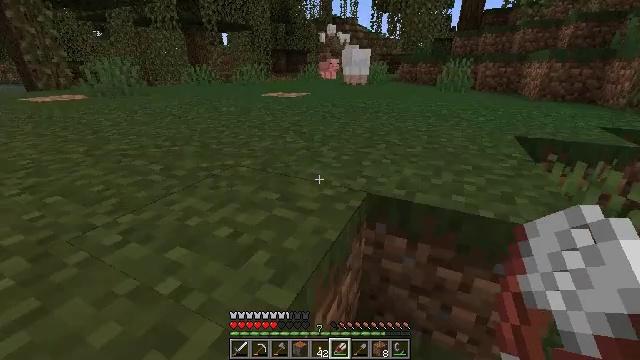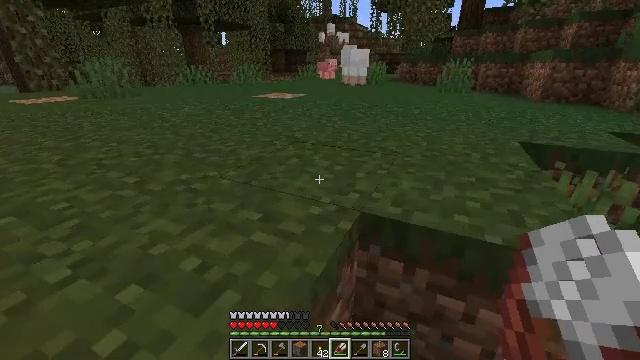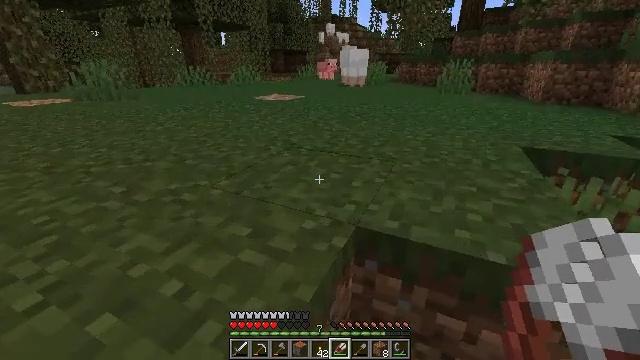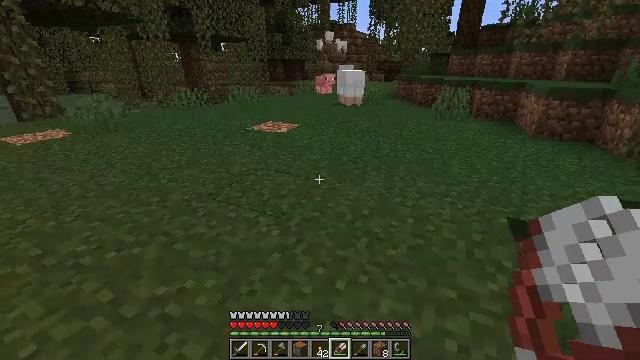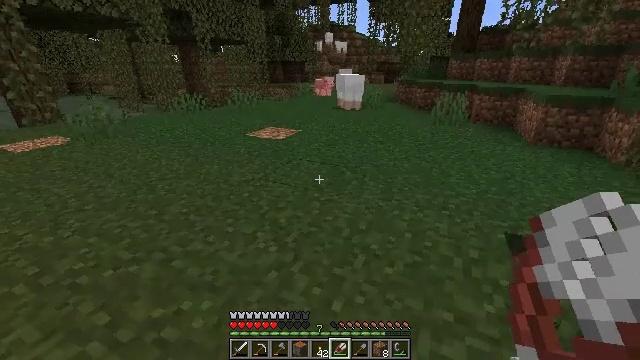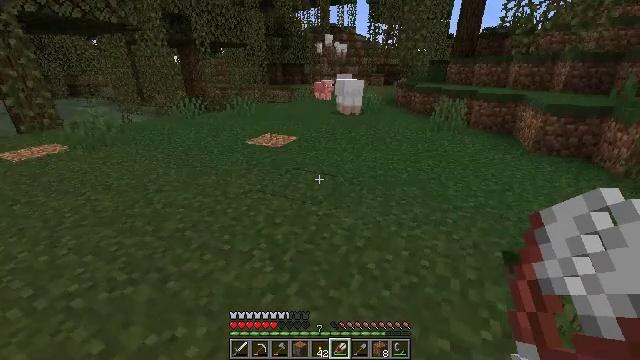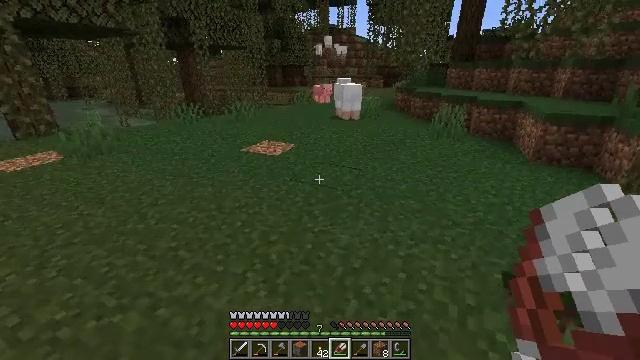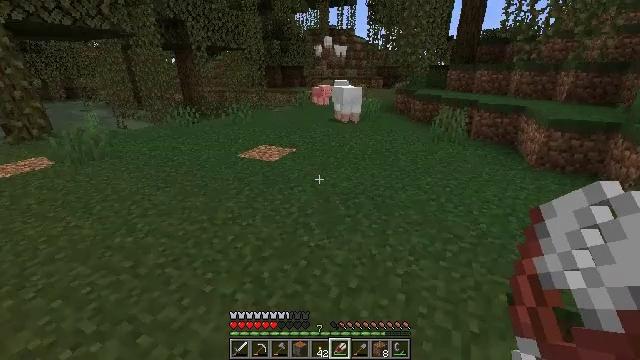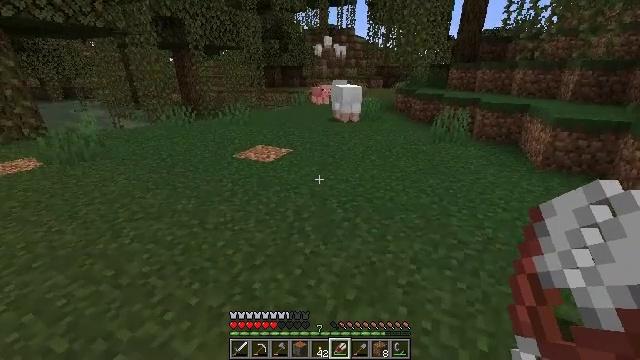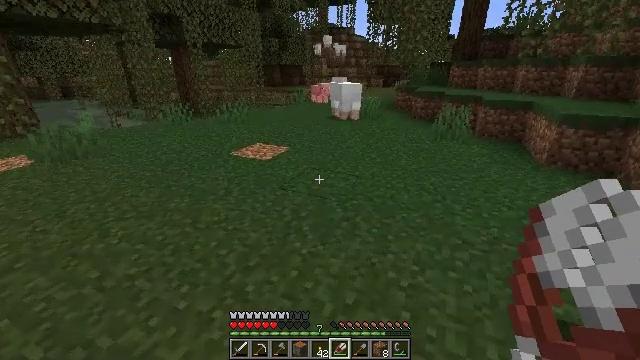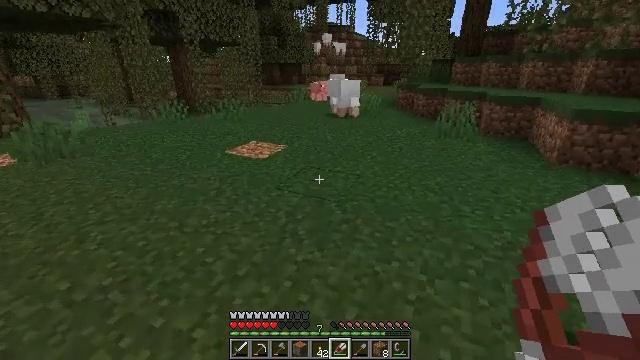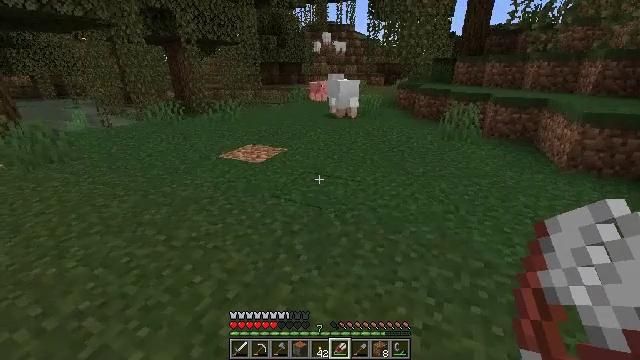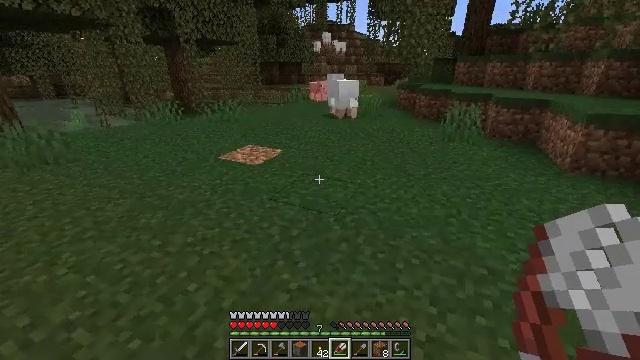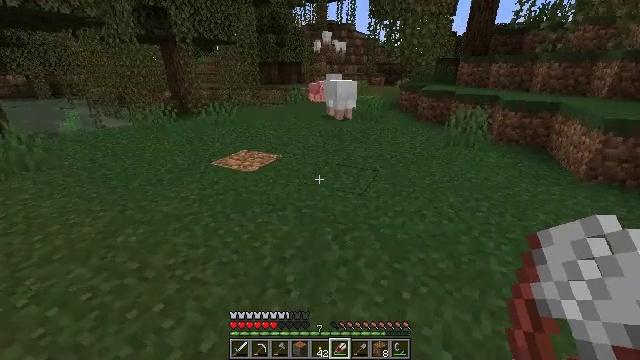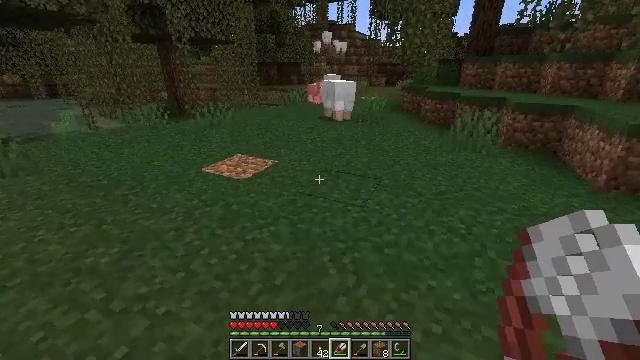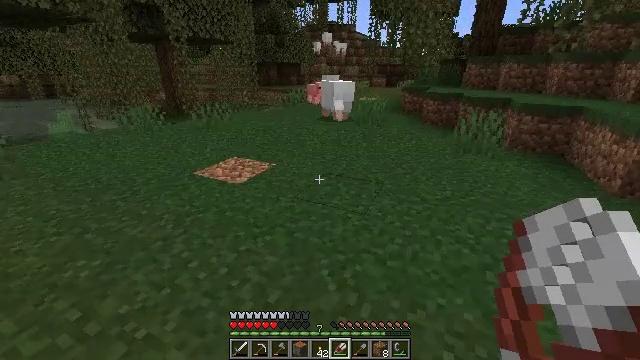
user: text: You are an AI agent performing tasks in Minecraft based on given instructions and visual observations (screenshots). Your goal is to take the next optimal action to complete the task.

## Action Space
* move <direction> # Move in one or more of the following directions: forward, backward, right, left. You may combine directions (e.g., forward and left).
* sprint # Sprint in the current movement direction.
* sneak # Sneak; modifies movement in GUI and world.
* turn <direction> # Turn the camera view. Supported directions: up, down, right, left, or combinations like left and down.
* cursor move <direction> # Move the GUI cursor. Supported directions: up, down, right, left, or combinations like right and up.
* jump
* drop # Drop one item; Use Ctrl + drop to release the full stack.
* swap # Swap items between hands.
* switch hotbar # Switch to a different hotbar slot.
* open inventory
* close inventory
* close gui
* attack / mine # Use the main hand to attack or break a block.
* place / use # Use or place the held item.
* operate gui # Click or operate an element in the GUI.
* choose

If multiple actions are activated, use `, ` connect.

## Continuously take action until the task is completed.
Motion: motion action
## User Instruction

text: Remove shears from the inventory.
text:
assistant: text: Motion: move forward
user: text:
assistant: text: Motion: move forward, jump
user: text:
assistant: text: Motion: move forward, jump
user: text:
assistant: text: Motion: move forward, jump
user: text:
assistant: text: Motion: move forward, jump
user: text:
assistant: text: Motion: move forward
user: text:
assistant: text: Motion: move forward
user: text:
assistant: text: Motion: move forward
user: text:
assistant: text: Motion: move forward
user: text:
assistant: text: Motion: move forward
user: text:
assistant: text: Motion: move forward
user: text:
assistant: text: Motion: move forward
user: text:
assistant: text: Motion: move forward
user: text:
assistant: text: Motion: move forward
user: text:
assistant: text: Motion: move forward
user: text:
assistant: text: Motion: move forward
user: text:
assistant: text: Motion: move forward
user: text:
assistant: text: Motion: move forward, turn up
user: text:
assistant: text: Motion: move forward, turn left and up
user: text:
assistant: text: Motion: move forward, turn left and up
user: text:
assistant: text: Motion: move forward
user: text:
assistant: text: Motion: move forward
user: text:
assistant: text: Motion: move forward and move right
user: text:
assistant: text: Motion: move forward and move right
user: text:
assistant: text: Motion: move forward and move right
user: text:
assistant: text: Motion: move forward and move right
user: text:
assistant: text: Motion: move forward and move right
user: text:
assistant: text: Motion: move forward
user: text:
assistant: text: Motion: move forward
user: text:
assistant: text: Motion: move forward